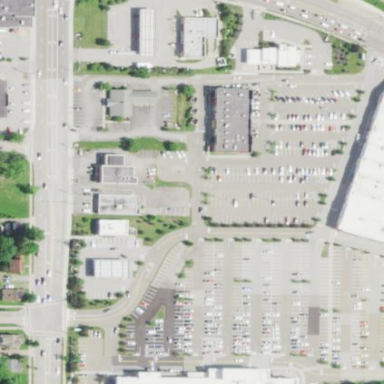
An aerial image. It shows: Retail area.